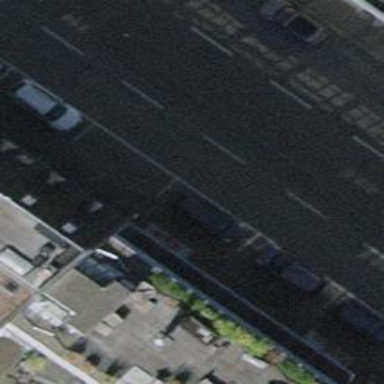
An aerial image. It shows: Parking lane for vehicles.